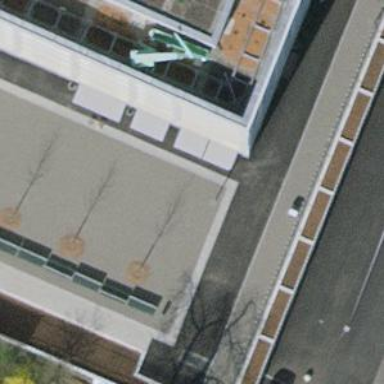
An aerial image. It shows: Bicycle parking facility.